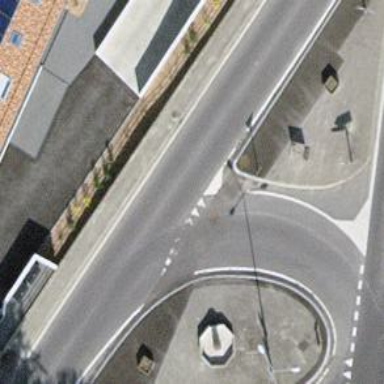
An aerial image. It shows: Tertiary road with asphalt surface used as bus service route.